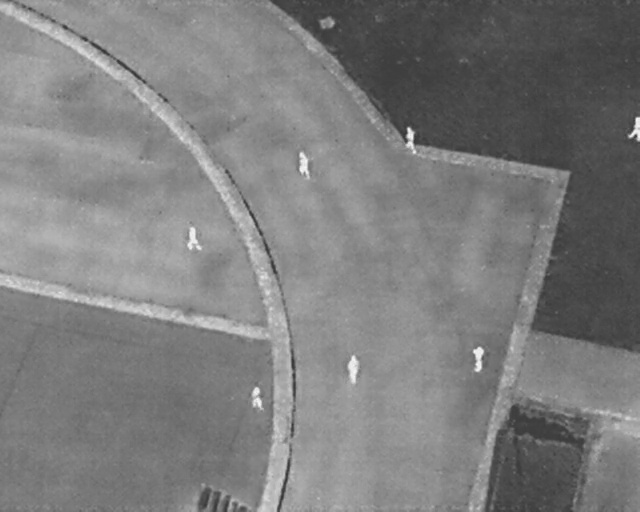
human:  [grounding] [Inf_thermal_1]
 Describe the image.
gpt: In the satellite image, there is  <ref>1 large person </ref> <box>[[62, 25, 66, 28, 173]]</box> located at top,  <ref>2 large person </ref> <box>[[45, 30, 49, 33, 173], [28, 44, 31, 48, 173]]</box> located at center,  <ref>1 medium person </ref> <box>[[96, 23, 101, 25, 2]]</box> located at top right,  <ref>2 large person </ref> <box>[[37, 76, 42, 79, 2], [52, 70, 57, 73, 2]]</box> located at bottom,  <ref>1 large person </ref> <box>[[72, 68, 76, 71, 2]]</box> located at right.